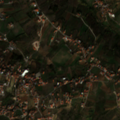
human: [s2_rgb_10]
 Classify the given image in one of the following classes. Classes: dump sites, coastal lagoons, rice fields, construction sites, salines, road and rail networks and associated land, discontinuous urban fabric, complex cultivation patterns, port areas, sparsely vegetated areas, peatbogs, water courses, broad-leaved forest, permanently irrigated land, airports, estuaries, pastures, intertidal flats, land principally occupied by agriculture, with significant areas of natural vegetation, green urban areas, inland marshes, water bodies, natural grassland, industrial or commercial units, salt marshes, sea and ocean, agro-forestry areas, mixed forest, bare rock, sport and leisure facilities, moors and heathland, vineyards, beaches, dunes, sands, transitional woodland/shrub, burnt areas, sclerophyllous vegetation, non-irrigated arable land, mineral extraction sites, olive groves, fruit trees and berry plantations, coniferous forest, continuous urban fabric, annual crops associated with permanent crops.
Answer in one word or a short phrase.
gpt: discontinuous urban fabric, vineyards, complex cultivation patterns, land principally occupied by agriculture, with significant areas of natural vegetation